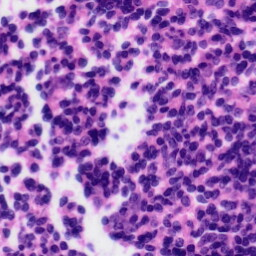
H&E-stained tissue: Tonsil